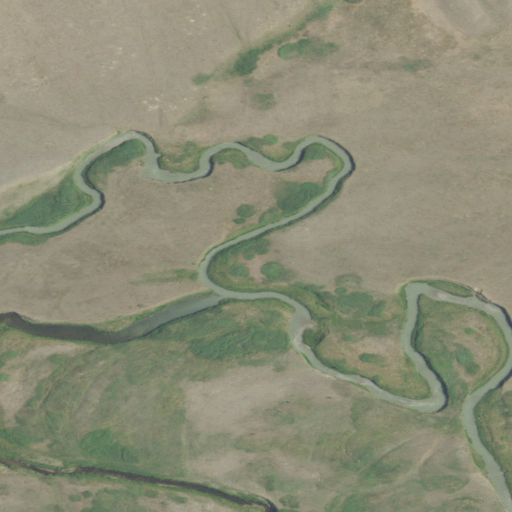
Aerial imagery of valley in Montana named Lone Man Coulee containing grassland and shrub